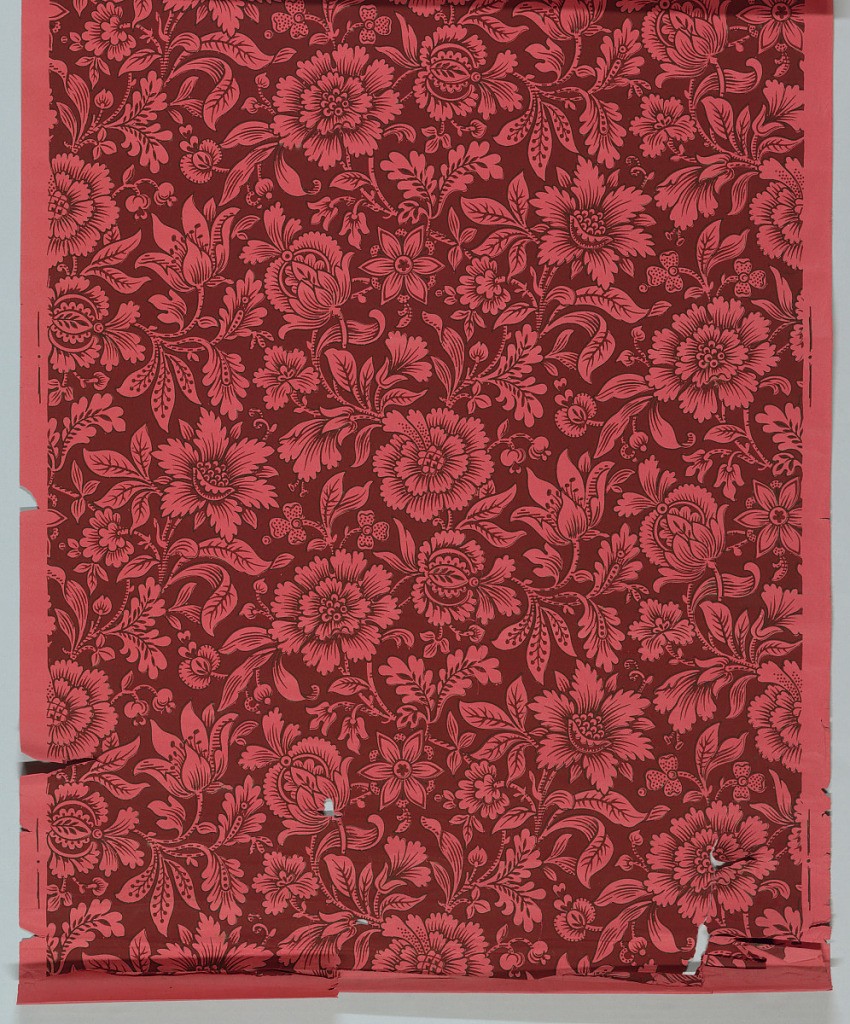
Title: Sidewall
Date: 1880–1900
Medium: Machine-printed on ingrain paper
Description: Stylized chintz-type overall floral design. Printed in two colors. The background is printed deep red with the floral motif being the unprinted red ingrain paper. Each motif is outlined with a fine black line.